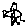
Label: bird